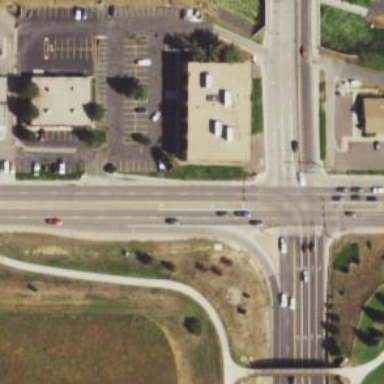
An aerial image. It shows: Footway that serves as traffic island.